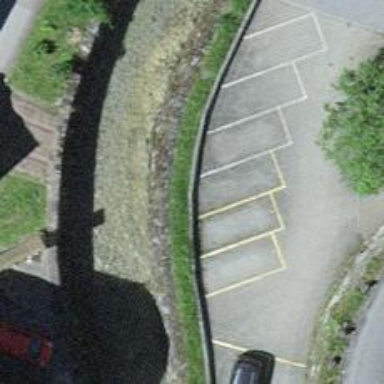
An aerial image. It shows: Retaining wall.